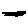
Label: triangle